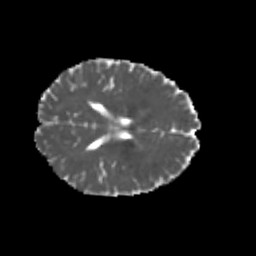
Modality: MD
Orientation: axial
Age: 23
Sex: female
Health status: healthy
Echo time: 0.074 s